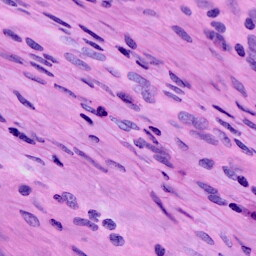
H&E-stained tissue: Cervix